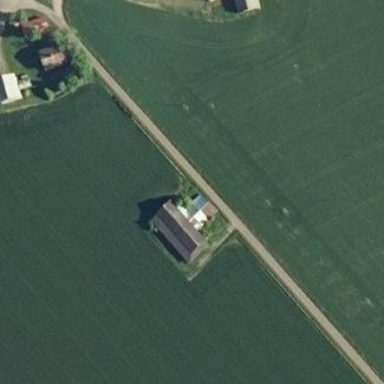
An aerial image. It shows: Farmyard area.